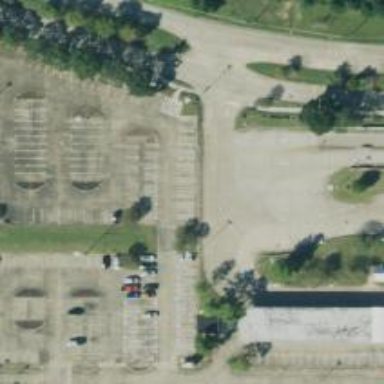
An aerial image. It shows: Parking space.